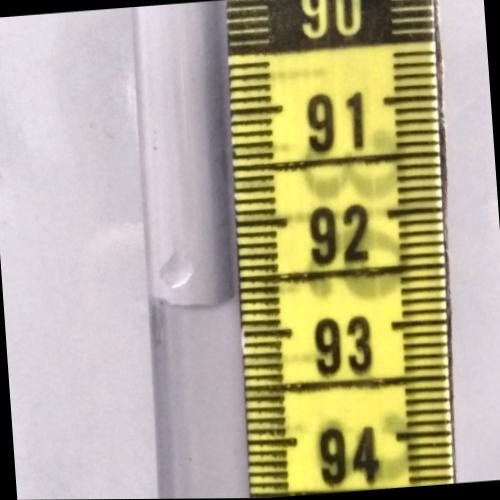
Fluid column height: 92.7 cm